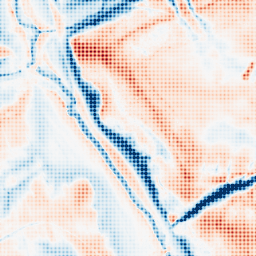
Category: classical
Decomposition family: gaussian
Decomposition parameters: sigma: 10
Upsampling method: sinc_blackman
Upsampling parameters: scale: 8
kernel_size: 8
Upsampling scale: 8